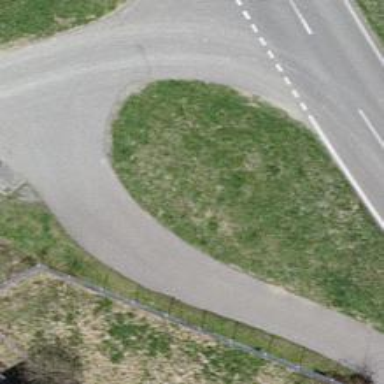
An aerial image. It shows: Bus stop along the road.